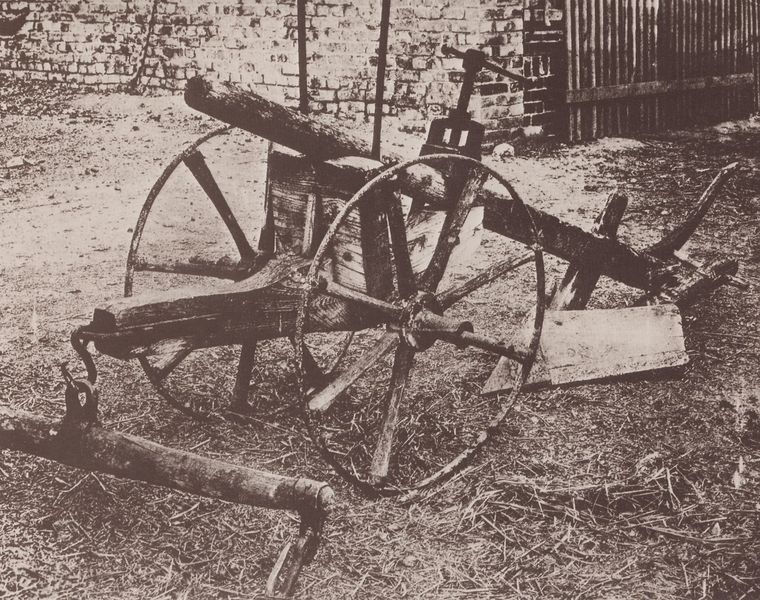
Titel: Wägen, Pflug
Künstler: Jean Eugène Auguste Atget
Schlagwörter: schatten, weiß, grau, holz, licht, schwarz, stroh, zaun, stein, erde, räder, mauer, ziegel, lattenzaun, speichen, sepia, rad, wagen, balken, foto, fotografie, photographie, eisen, gestänge, schwarzweiß, deichsel, ruinen, photo, joch, pflug, nabe, aufnahme, zwinge